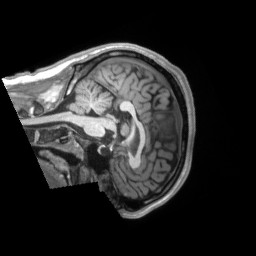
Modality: T1w
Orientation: sagittal
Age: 31
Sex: male
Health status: ill
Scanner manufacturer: siemens
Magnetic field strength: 3 T
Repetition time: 2.2 s
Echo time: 0.00157 s